Question: I'm trying to select this link, 'User Requested'. It appears when the mouse hovers over the menu.

It has this HTML
'''
<ul class="k-widget k-reset k-header k-menu k-menu-horizontal" id="menu" data-role="menu" tabindex="0" role="menubar" aria-activedescendant="menu_mn_active">
...
<li class="k-item js-first-level k-state-default k-state-border-down" role="menuitem" style="z-index: 100;">
<span class="k-link js-first-level k-state-active k-state-border-down" target="">Reports/Analytics<span class="k-icon k-i-arrow-s"></span></span>
<div class="k-animation-container" style="width: 152px; height: 145px; margin-left: -2px; padding-left: 2px; padding-right: 2px; padding-bottom: 4px; overflow: visible; display: block; position: absolute; z-index: 10002; top: 27px; left: -2.703125px;">
<ul class="k-group k-menu-group k-popup k-reset k-state-border-up" role="menu" data-role="popup"
style="max-height: 578px; overflow: auto; display: block; font-size: 12px; font-family: &#39;Open Sans&#39;, sans-serif; font-stretch: normal; font-style: normal; font-weight: normal; line-height: normal; position: absolute; -webkit-transform: translateY(0px);">
<li class="k-item js-second-level k-state-default k-first" role="menuitem">
<a class="k-link js-second-level" href="..." target="">Reports / Analytics</a>
</li>
<li class="k-item js-second-level k-state-default" role="menuitem">
<a class="k-link js-second-level" href="..." target="">User Requested</a>
</li>
'''
The XPath
'''
//*[@id="menu"]/li[10]/div/ul/li[2]/a
'''
The code
'''
echo "Switching to mainFrame
";
$driver->switchTo()->frame("mainFrame");
echo "Finding link Reports/Analytics
";
//$input = $driver->findElement(WebDriverBy::partialLinkText('Reports/Analytics')); #didn't work
$input = $driver->findElement(WebDriverBy::xpath('//*[@id="menu"]/li[10]/span'));
$input->click();
echo "Finding link User Requested
";
// $input = $driver->findElement(WebDriverBy::partialLinkText('User Requested')); # didn't work
$input = $driver->findElement(WebDriverBy::xpath('//*[@id="menu"]/li[10]/div/ul/li[2]/a'));
$input->click();
'''
The error
'''
Switching to mainFrame
Finding link Reports/Analytics
Finding link User Requested
PHP Fatal error: Uncaught exception 'NoSuchElementException' with message 'no such element
'''
It seems no matter what I try, it won't work. There is no 'id' for the link.
---
I managed to get link clicked, but it selects the wrong link! I'm using Chrome to right click on the elements to get the CSS Path and XPath. (Some JavaScript sets an id 'menu_mn_active' when a menu is selected.) The element shows the text is correct, but it is going to the wrong page.
'''
echo "Finding link User Requested
";
// $input = $driver->findElement(WebDriverBy::partialLinkText('User Requested'));
// $input = $driver->findElement(WebDriverBy::cssSelector('#menu_mn_active > div > ul > li:nth-child(2) > a'));
// $input = $driver->findElement(WebDriverBy::xpath('//*[@id="menu"]/li[10]/div/ul/li[2]/a'));
$input = $driver->findElement(WebDriverBy::xpath('//*[@id="menu_mn_active"]/div/ul/li[2]/a'));
echo("Link text: ".$input->getText()."
");
$input->click();
echo "Finding link Export Employees To Bamboo
";
'''
Output
'''
Finding link User Requested
Link text: User Requested
Finding link Export Employees To Bamboo
PHP Fatal error: Uncaught exception 'NoSuchElementException'
'''
I also frequently get this error when trying to click the item in the slide down menu:
'''
PHP Fatal error: Uncaught exception 'ElementNotVisibleException' with message 'element not visible
'''
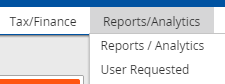
Answer: It was because the size of the browser window that the Chrome driver pops up. The window is an odd shape that is narrower than normal and the element I was trying to click was ever so slightly out of the view port by a few pixels, even though it was clearly visible to me. When I manually adjusted the size of the window everything worked perfectly! I added this line near the beginning of the session and it works:
'''
$driver->manage()->window()->maximize();
'''
Also it won't work if my mouse is hovering over the window! And I have to add a 'sleep()' to wait for the menu to slide out. So brittle!